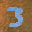
Label: 3